Question: I have a collectionView with horizontal UICollectionViewFlowLayout.

If a device orientation is portrait, UIImageView width will be qual to view.width and let the height be calculated automatically (like it usually happens with Auto Layout). And the same for the landscape mode.
Unfortunately i don't see how to achieve it with autoLayout. I set constraints on UIImageView for it to be equal in size to the cell. But looks like the sell itself cannot be pinned to the Parent View.
After reading similar questions looks like cells must be resized programmatically using
'''
func collectionView(collectionView: UICollectionView,
layout collectionViewLayout: UICollectionViewLayout,
sizeForItemAtIndexPath indexPath: NSIndexPath) -> CGSize {
return CGSize(width: width, height: height)
}
'''
And here i am stuck because i know the width of the screen but don't know how to calculate the height dynamically.
I have my image declared like this:
'''
var pageImages = [UIImage]()
override func collectionView(collectionView: UICollectionView, cellForItemAtIndexPath indexPath: NSIndexPath) -> UICollectionViewCell {
let cell: ImageDetailViewCell = collectionView.dequeueReusableCellWithReuseIdentifier(reuseIdentifier, forIndexPath: indexPath) as! ImageDetailViewCell
let curr = indexPath.row
let imgName = data[albumNumber][curr]["image"]
cell.DetailImageView.image = UIImage(named: imgName!)
return cell
}
'''
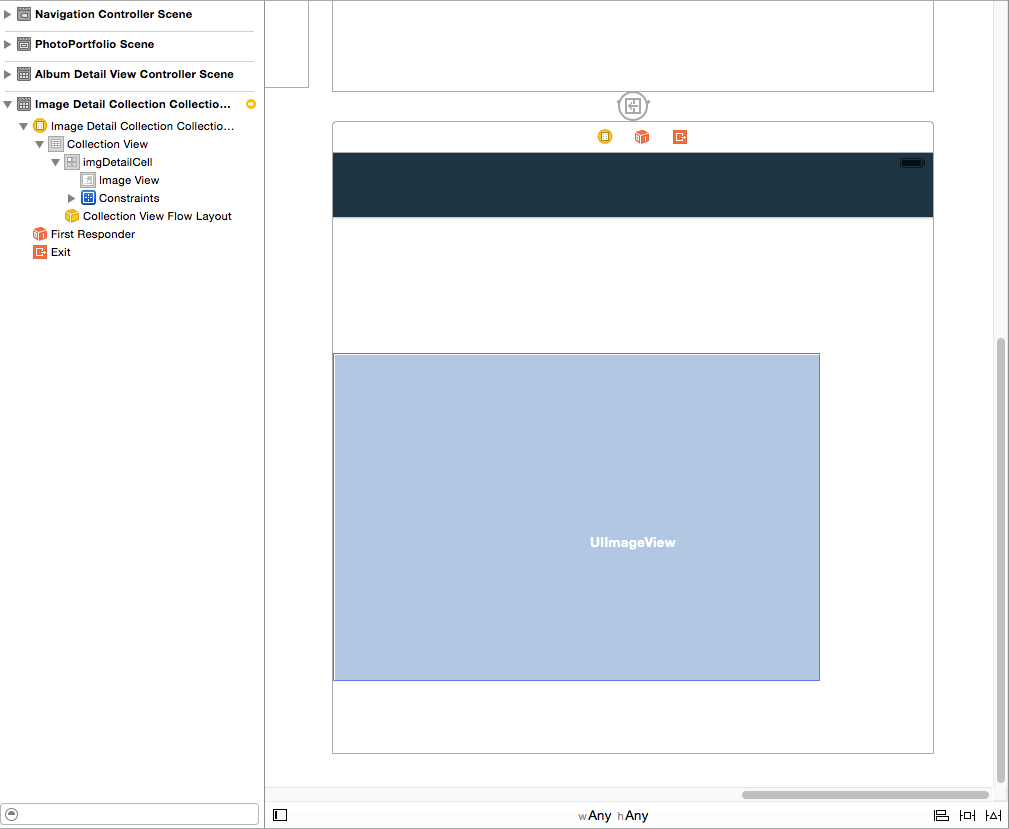
Answer: If you use the proper 'UIImageView' resize setting (say, aspect fit/fill), then you just need to set the cell's height to your collectionView's (you get a pointer to it as one of the '...sizeForItemAtIndexPath...' method parameters) height. You also should call the '- layoutIfNeeded' method on your cell afterwards.